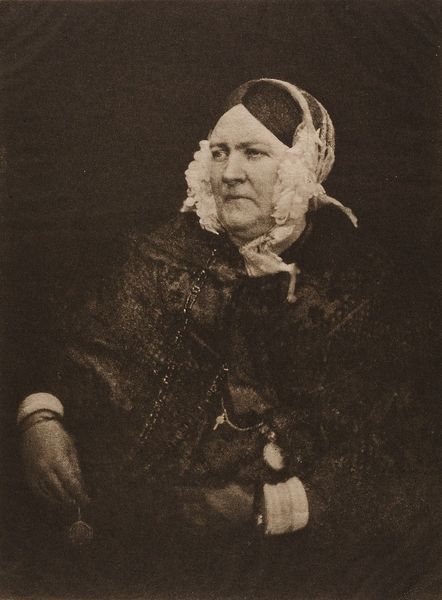
Titel: Old Lady with Eyeglass
Künstler: David Octavius Hill
Standort: Hamburg
Institution: Museum für Kunst und Gewerbe Hamburg
Schlagwörter: frau, haube, kleidung, portrait, figur, kopfbedeckung, foto, fotografie, photographie, photo, karton, monokel, lichtbild, accessoires, japanpapier, bildwerke, heliogravur, angewandte und bildende kunst, hessische systematik, porträt, zubehör, porträtfotografie, porträtphotographie, hüftbild, heliogravüre, photogravüre, fotogravüre